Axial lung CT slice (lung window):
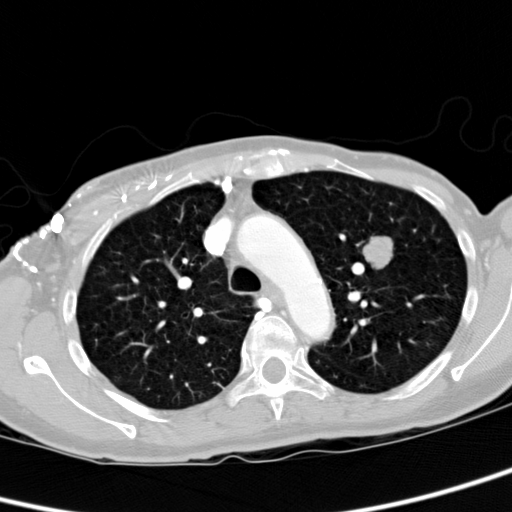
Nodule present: yes
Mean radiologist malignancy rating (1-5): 3.75